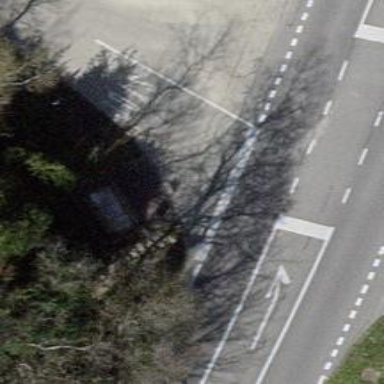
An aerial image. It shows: Bus stop with shelter.